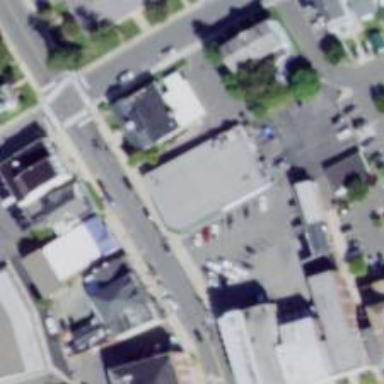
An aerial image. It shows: Pharmacy.